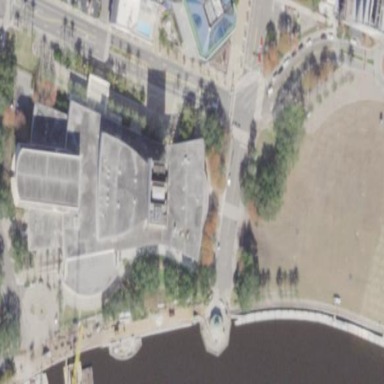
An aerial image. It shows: Public building that serves as theatre.